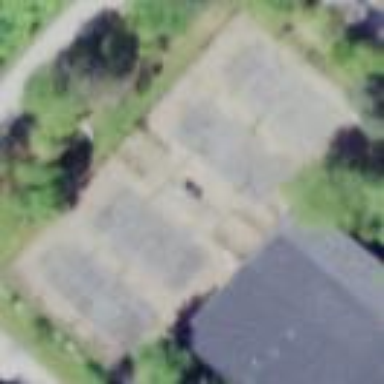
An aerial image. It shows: Concrete tennis court within leisure land pitch.